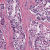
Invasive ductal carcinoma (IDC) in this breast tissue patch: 1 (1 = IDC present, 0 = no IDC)